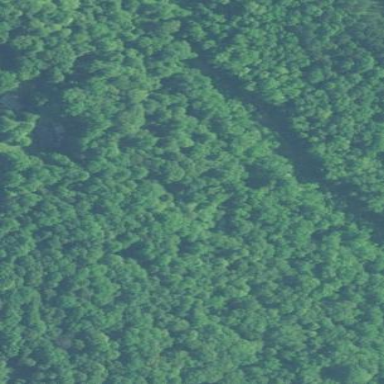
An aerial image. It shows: Mixed deciduous woodland with variety of leaf types.